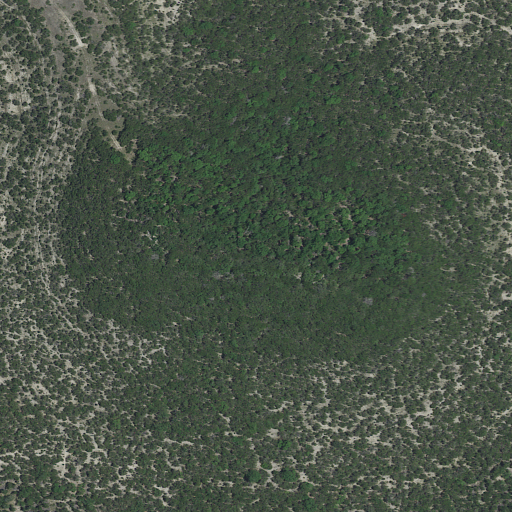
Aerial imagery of mountain in Texas named Negrohead containing evergreen forest, deciduous forest, and shrub